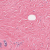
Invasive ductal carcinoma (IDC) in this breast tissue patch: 0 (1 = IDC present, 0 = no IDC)